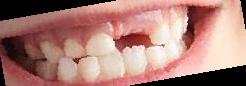
Condition: hypodontia